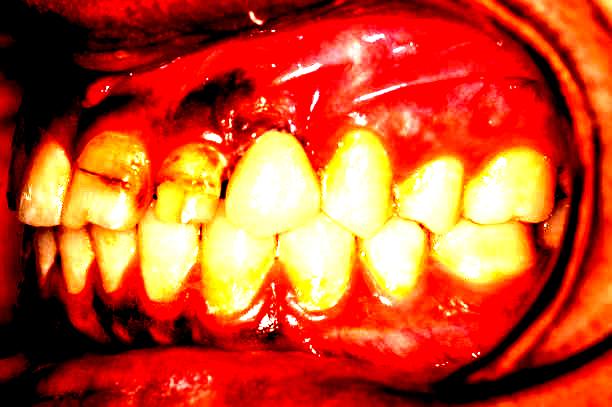
Condition: Gingivitis